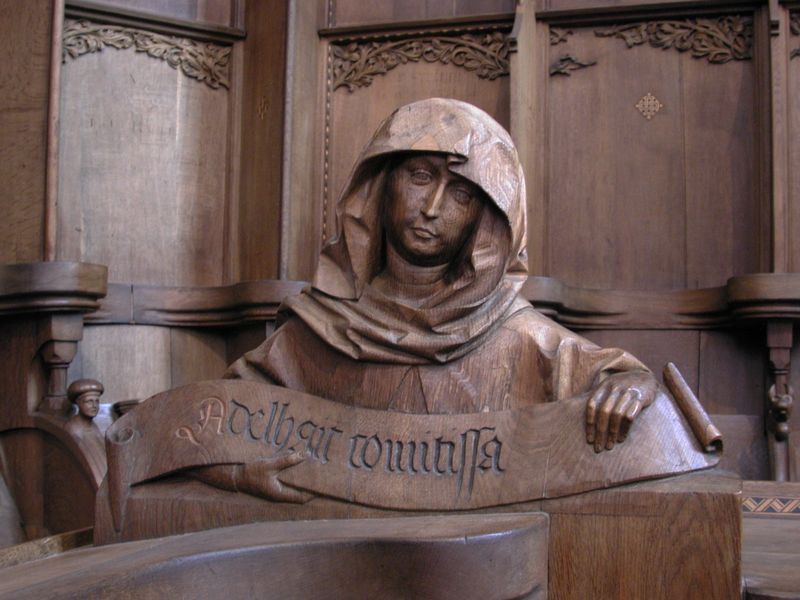
Titel: Chorgestühl
Künstler: Jörg d.J. Syrlin
Standort: Blaubeuren, Klosterkirche (EU - D - BW)
Schlagwörter: hand, mann, mädchen, frau, holz, mund, nase, stuhl, blick, schleier, tuch, wand, augen, band, falten, präsentation, hände, kirche, auge, figur, stoff, lippen, skulptur, schrift, sitz, platz, bank, banner, weib, kopftuch, büste, buchstaben, nonne, gesciht, schnitzerei, mönch, schriftrolle, heilige, madonna, geschnitzt, kapuze, spruchband, chorgestühl, adelheid, hoilz, adelhait, comitissa